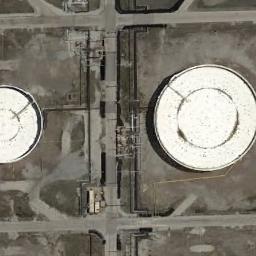
Label: storage tanks